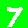
Digit: 7